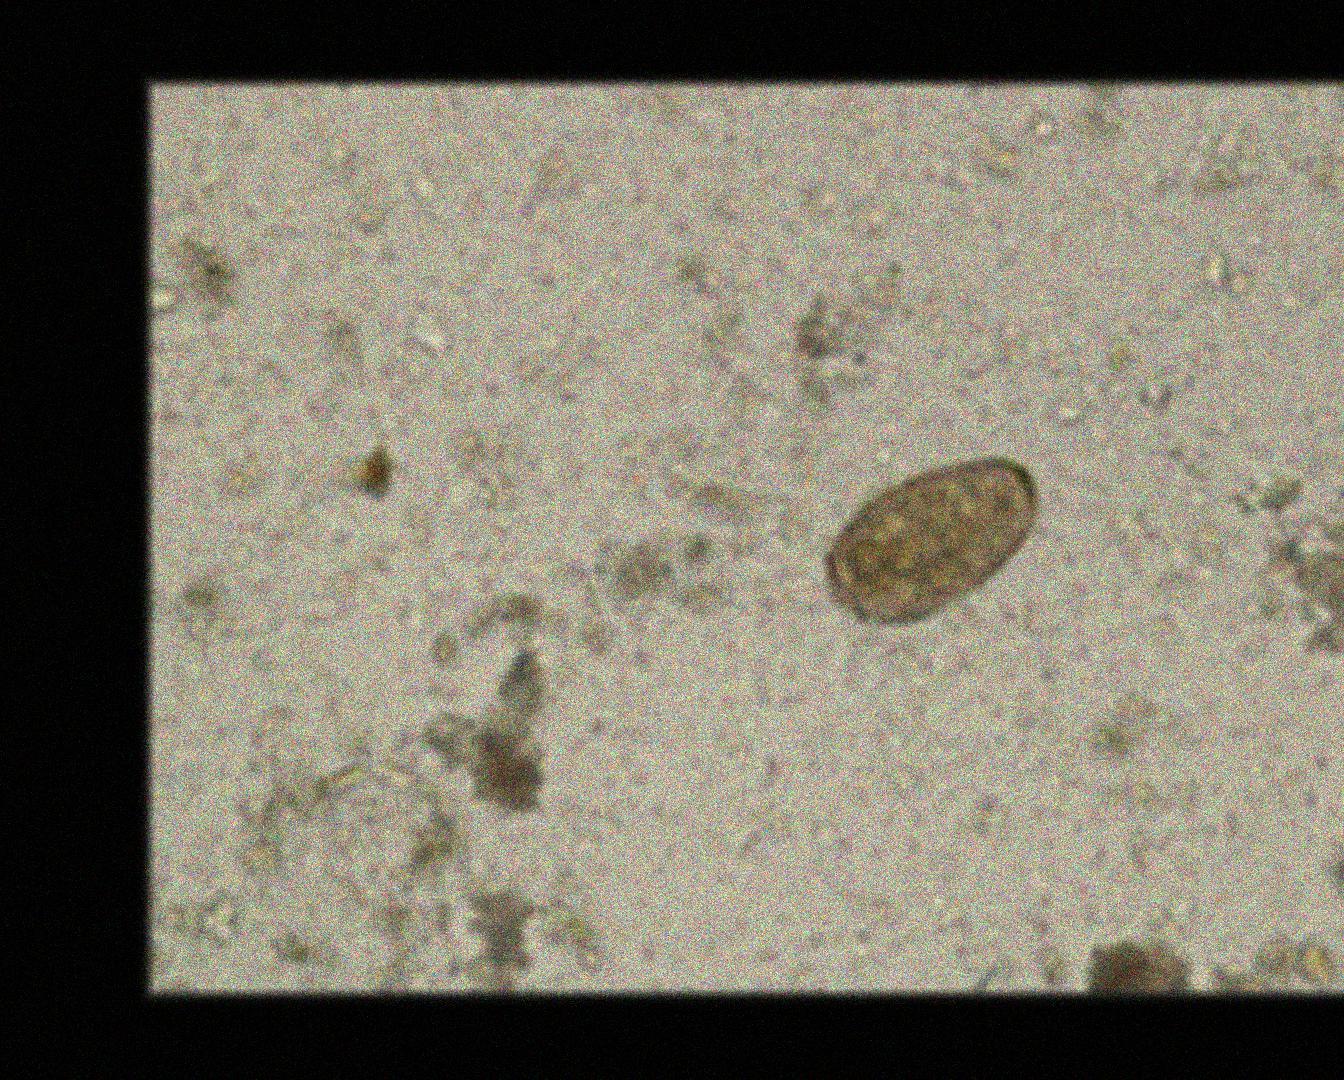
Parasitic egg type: Paragonimus spp